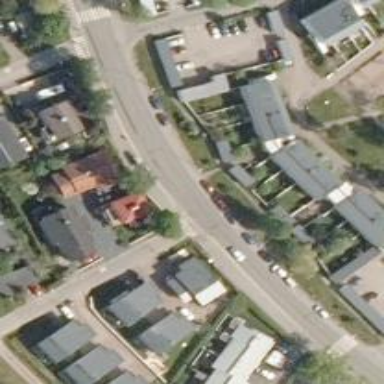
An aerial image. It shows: Road with "give way" sign.